Field crop: maize
Growth stage: 2
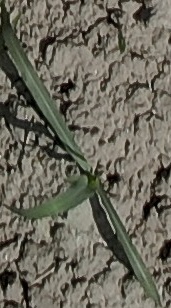
Species: sorghum